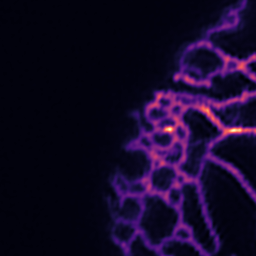
Label: Super-resolution ER image